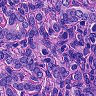
Metastatic tissue present: yes